Question: I've most certainly got something very basic wrong here.
Here is the code that is part of my Abstract Class:
'''
private $outarray = null;
public function add_to_array($ahref, $docname, $description) {
$row = array('ahref' => $ahref, 'docname' => $docname, 'description' => $description);
if (!isset($this->outarray)) {
$this->outarray = array();
}
array_push($this->outArray, $row);
}
'''

When I step through the code, though, the remains null. It is never created and never populated.
I'm still green with PHP, but this help doc seems to leave me believing that this is OK to do:
<URL>
...particularly where they are declaring the that performs some action.
I've got 5 elements I am trying to populate 'outArray' with, but each of the 5 times I circle into this function, I come out with being NULL.
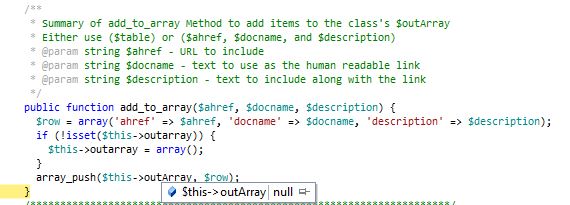
Answer: Variables are case sensitive. You have in one place $this->outarray and in array_push you have $this->outArray